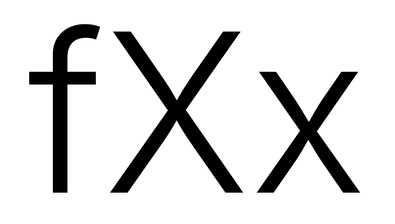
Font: Inter_Light